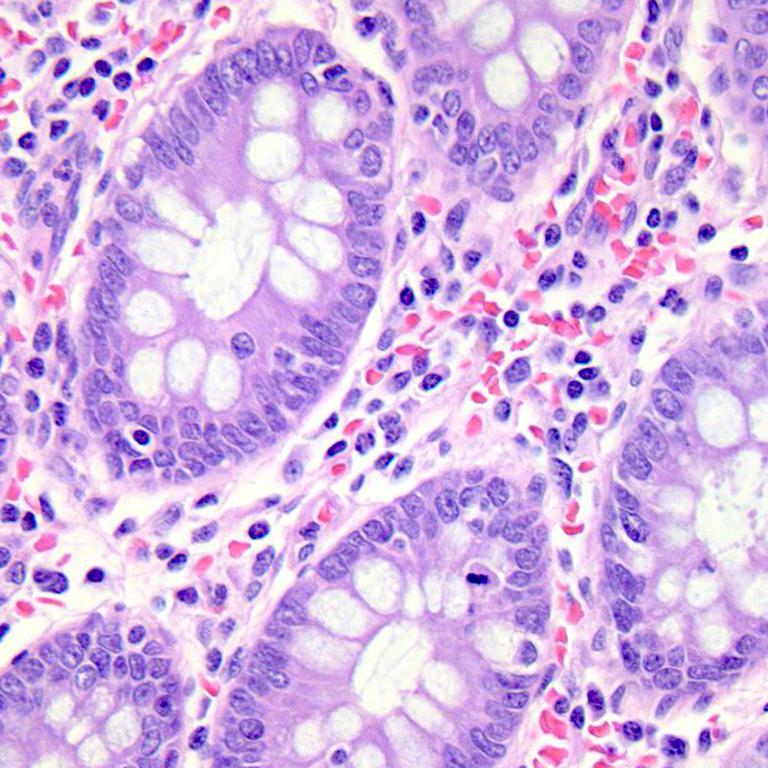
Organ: colon
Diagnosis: benign